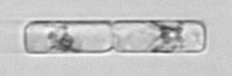
Label: Guinardia_delicatula